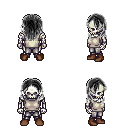
a pixel art fantasy rpg character, male body template, skeleton, white sleeveless shirt, metal pants, gray long hairstyle, brown shoes, four views (front, back, left, right), 2x2 character sprite sheet, small pixel art, hard edges, no anti-aliasing